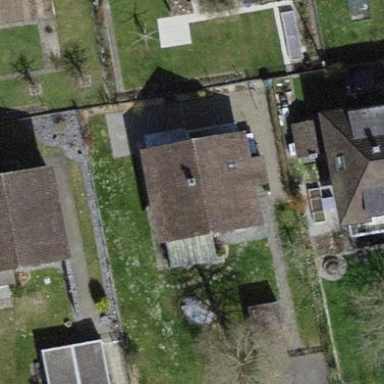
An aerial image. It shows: Building with tile roof.